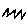
Label: zigzag